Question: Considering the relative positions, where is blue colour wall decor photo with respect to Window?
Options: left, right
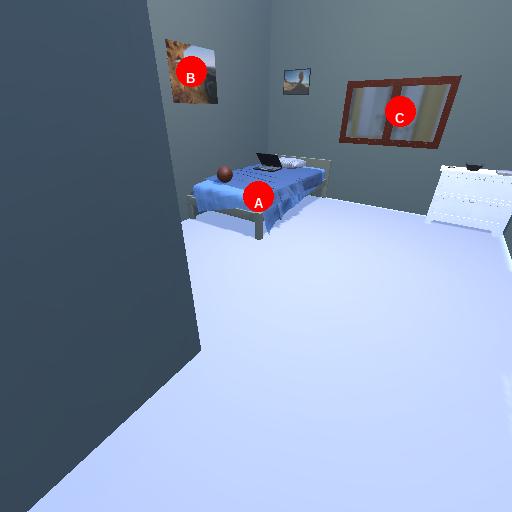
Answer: left